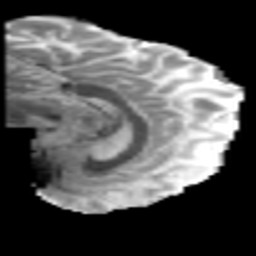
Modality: MD
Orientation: sagittal
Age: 50
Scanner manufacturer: philips
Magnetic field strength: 3 T
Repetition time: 8.6 s
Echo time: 0.127 s